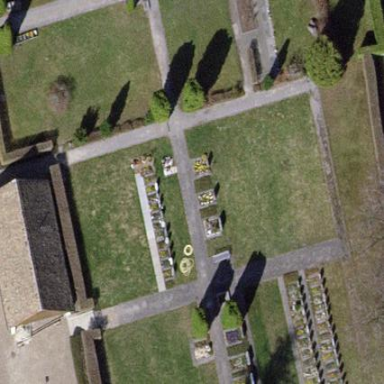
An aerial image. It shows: Cemetery.